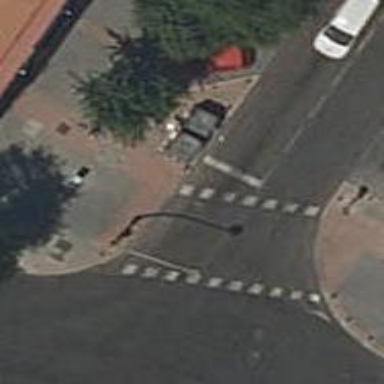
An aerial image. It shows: Zebra crossing with traffic signals. The crossing is marked by traffic lights.